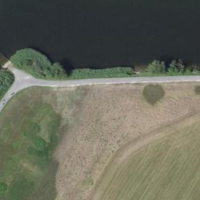
EUNIS habitat code: 52
Species observed at this site:
Primula veris